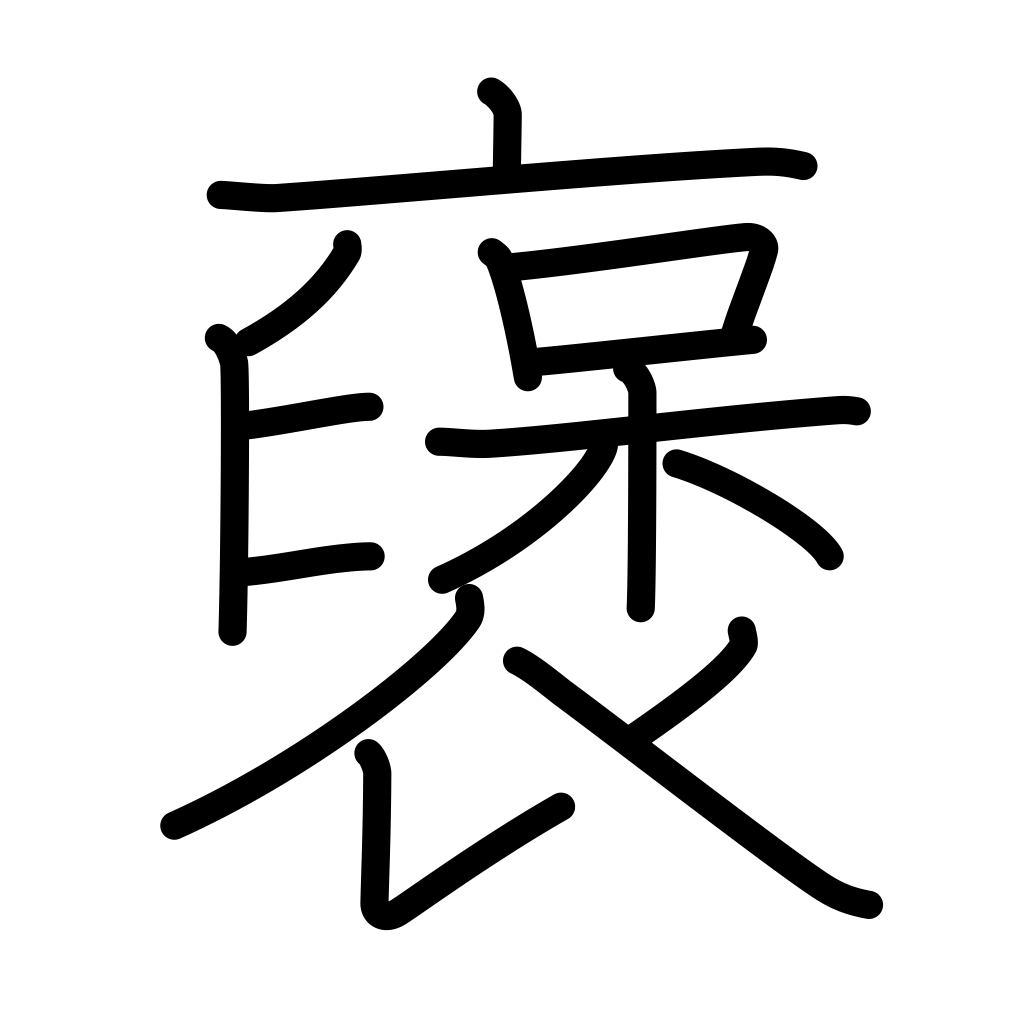
Meaning: praise, extol